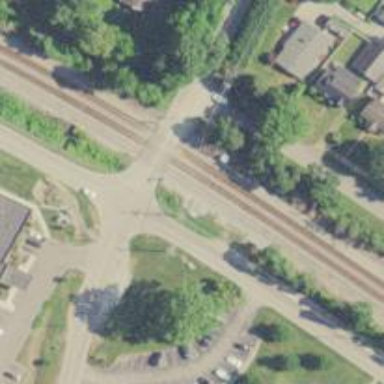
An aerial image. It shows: Railway level crossing.